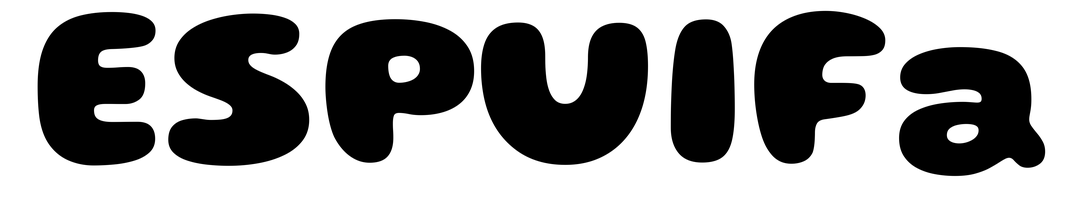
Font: Gluten_ExtraBold